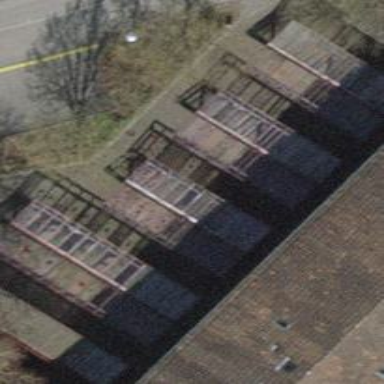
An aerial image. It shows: Bicycle parking area.